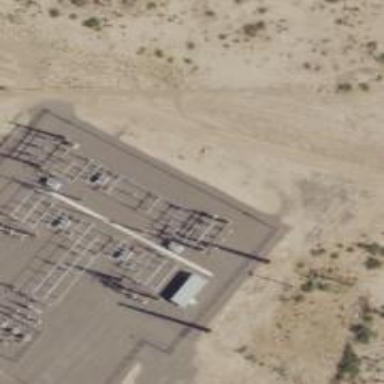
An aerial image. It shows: Switch for power supply.